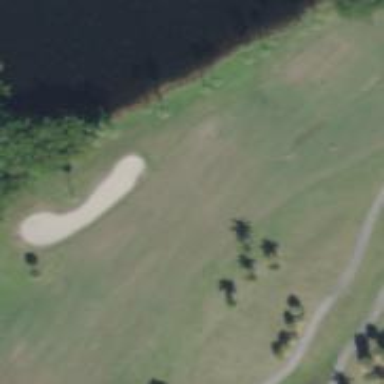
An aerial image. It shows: Golf hole.